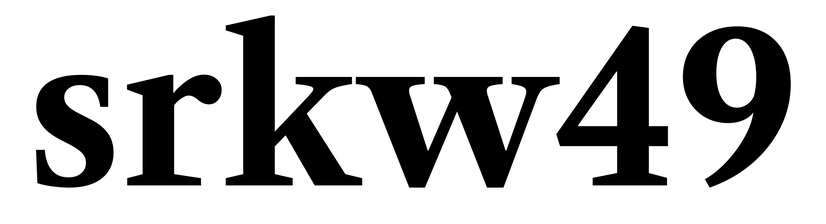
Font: LibreCaslonText_Bold